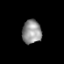
Tissue: prostate
Cell type: T cells
Senescence score: 0.7219
Nuclear area (px): 449
Mean DAPI intensity: 146.207